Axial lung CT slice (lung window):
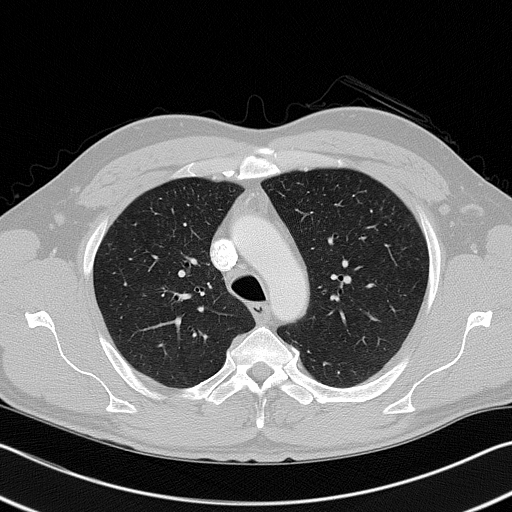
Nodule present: no